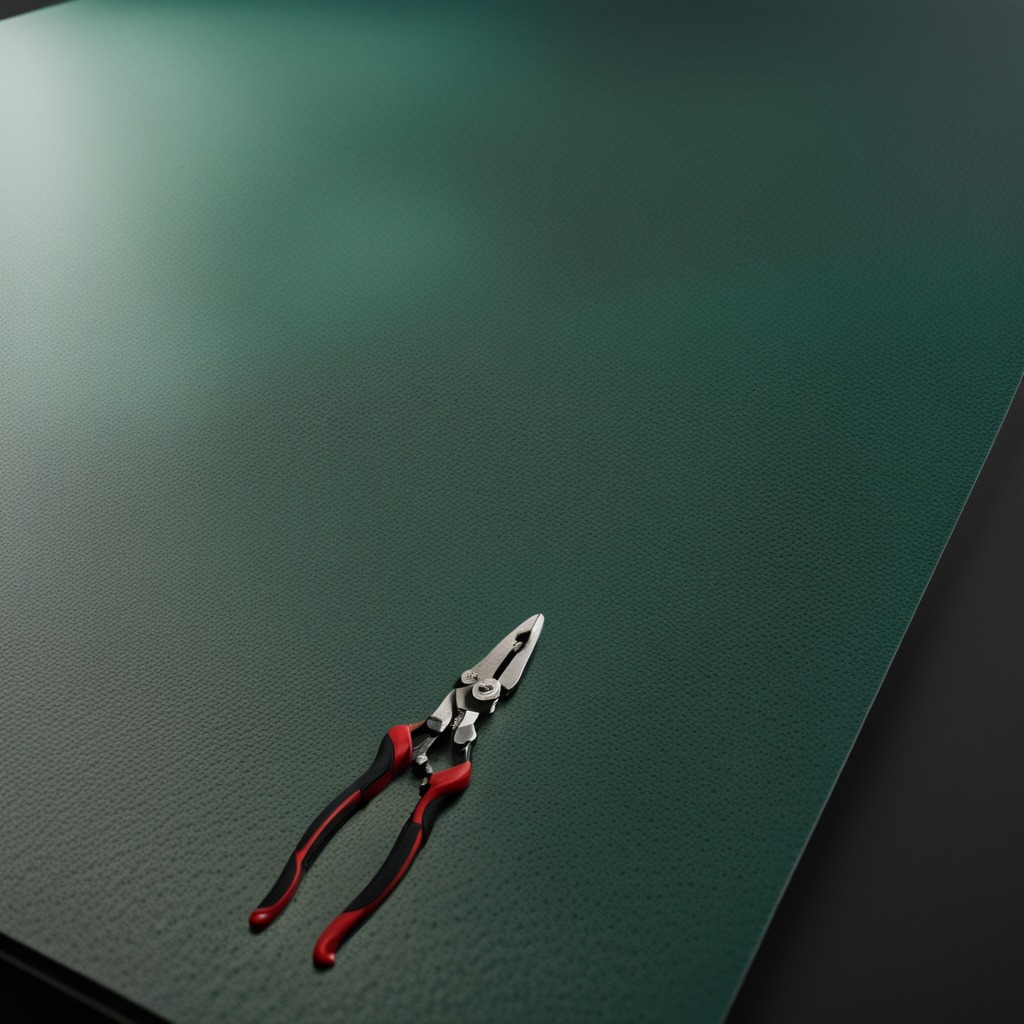
A plier is lying on a clean granite tabletop covered with a green rubber mat inside a workshop under bright overhead lighting crisp shadows high clarity worn but beneath the mat.